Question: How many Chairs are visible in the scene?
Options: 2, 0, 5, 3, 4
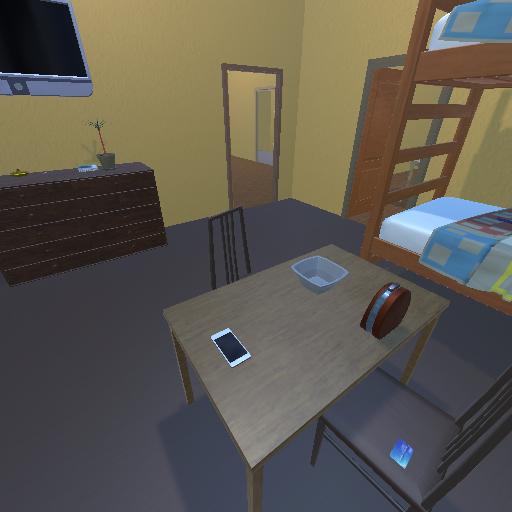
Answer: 2